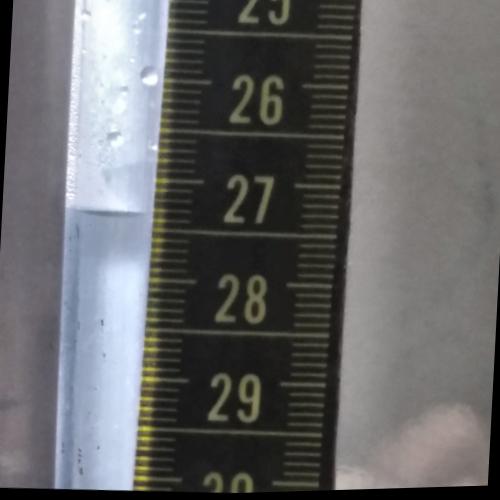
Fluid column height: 27.3 cm